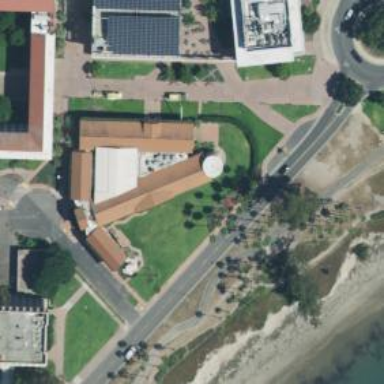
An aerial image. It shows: University building.